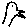
Label: bird